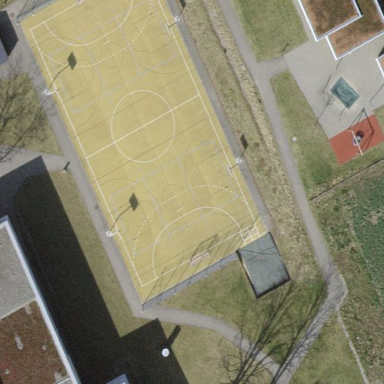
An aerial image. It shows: Basketball court in the leisure land pitch.